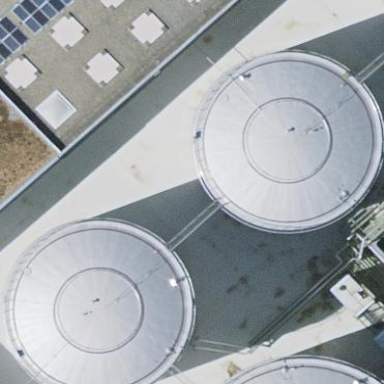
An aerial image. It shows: Industrial building with storage tank.